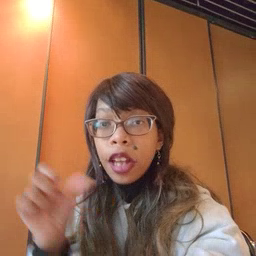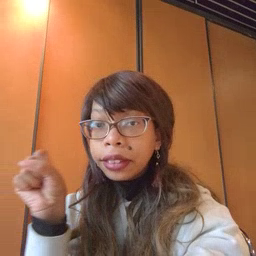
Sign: carrot